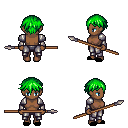
a pixel art fantasy rpg character, female body template, human, dark skin, steel arm armor, metal pants, green short bangs hairstyle, black slippers, spear, four views (front, back, left, right), 2x2 character sprite sheet, small pixel art, hard edges, no anti-aliasing